Question: Learning UML Sequence diagrams with UMLPlant.
I am not sure that my diagram is right, and how to draw 'washingService.AddToWashingQueue(car);'?

'''
@startuml UML
Program -> Program : Main
Activate Program
create "washingService:WashingService"
Program -> "washingService:WashingService" : new
create "car:Car"
Program -> "car:Car" : new
Program -> "car:Car" : GetCarSerialNumber
Program -> "car:Car" : GetSpeed
@enduml
namespace ConsoleApp1
{
interface IEngine
{
int GetSpeed();
}
public class Car : IEngine
{
public int GetSpeed()
{
return 42;
}
public string GetCarSerialNumber()
{
return "RT87J324";
}
}
public class WashingService
{
private Queue<Car> queue = new Queue<Car>();
public void AddToWashingQueue(Car car)
{
queue.Enqueue(car);
}
}
class Program
{
public static void Main(string[] args)
{
WashingService washingService = new WashingService();
Car car = new Car();
var serialNumber = car.GetCarSerialNumber();
var speed = ((IEngine)car).GetSpeed();
washingService.AddToWashingQueue(car);
}
}
}
'''
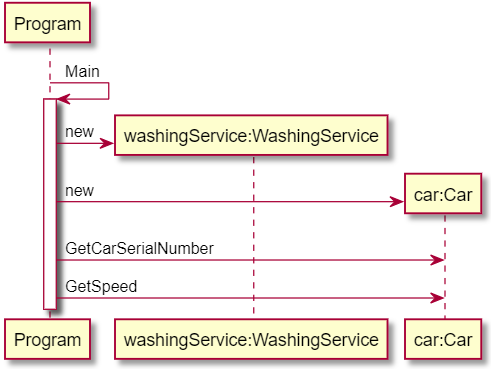
Answer: just send the message to
so
'''
Program -> "washingService:WashingService" : AddToWashingQueue(car)
'''
to have
'''
@startuml
Program -> Program : Main
Activate Program
create "washingService:WashingService"
Program -> "washingService:WashingService" : new
create "car:Car"
Program -> "car:Car" : new
Program -> "car:Car" : GetCarSerialNumber
Program -> "car:Car" : GetSpeed
Program -> "washingService:WashingService" : AddToWashingQueue(car)
@enduml
'''
<URL>